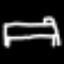
Label: bed